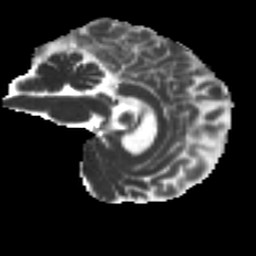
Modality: MD
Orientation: sagittal
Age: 62
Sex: female
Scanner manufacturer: ge
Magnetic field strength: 3 T
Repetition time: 7.8 s
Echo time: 0.0606 s